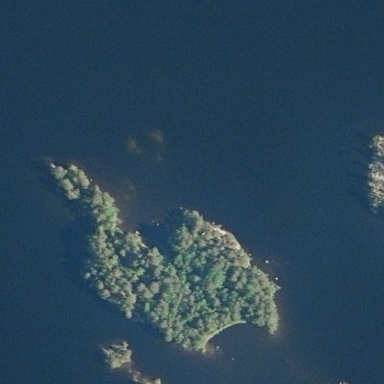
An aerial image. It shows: Island.